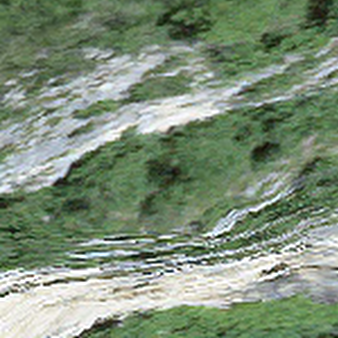
Label: other